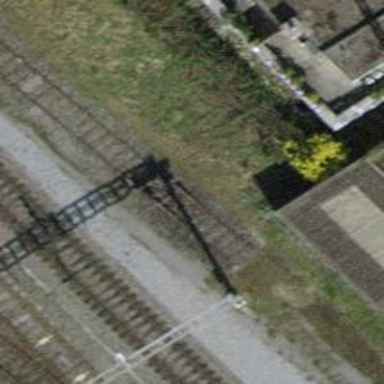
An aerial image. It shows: Railway buffer stop.